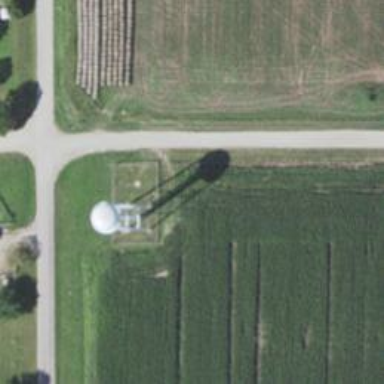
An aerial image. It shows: Water tower that is man-made.